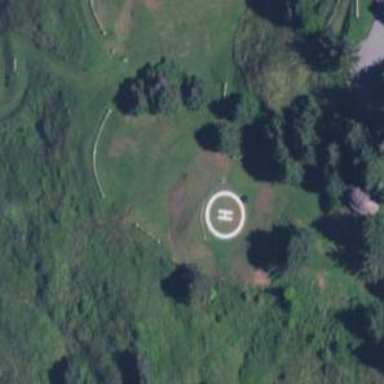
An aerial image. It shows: Image of helipad at airport.